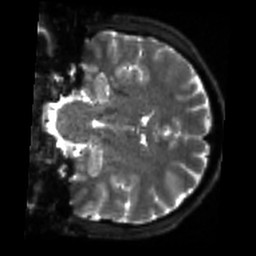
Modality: sbref
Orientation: coronal
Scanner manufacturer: siemens
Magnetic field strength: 3 T
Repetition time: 4 s
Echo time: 0.0594 s